Field crop: maize
Growth stage: 2
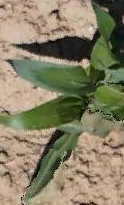
Species: maize